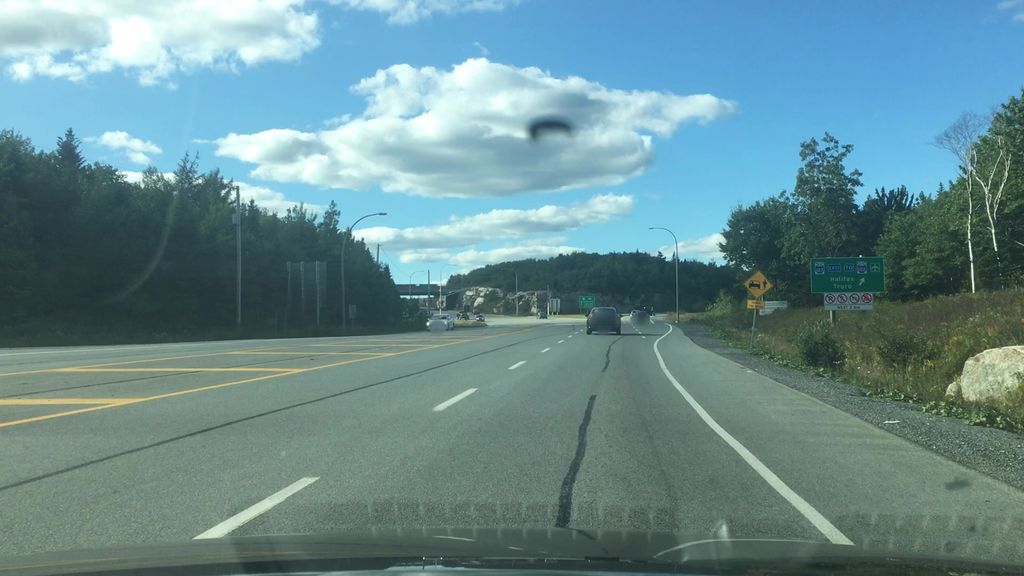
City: halifax